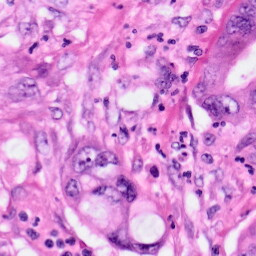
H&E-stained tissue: Pancreatic